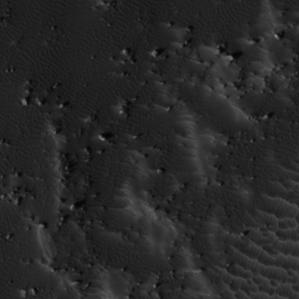
Label: non_frost